Question: I want to draw colored tiles as background for a QGraphicsscene and provide pan and zoom functionality for the scene using a QGraphicsView. First I used QGraphicItems to draw each tile. Since I have many tiles this was quite a performance problem when panning or zooming but since I do not need to modify any part of the tiles afterwards I switched to generating a QPixmap using the following code:
'''
void plotGrid(){
Plotable::GraphicItems items;
append(items,mParticleFilter.createGridGraphics());
append(items,mParticleFilter.getRoi().mRectangle.createGraphics(greenPen()));
scaleItems(items,1.0,-1.0);
QGraphicsScene scene;
showItemsOnScene(items,&scene);
QRectF boundingRect = scene.itemsBoundingRect();
double cScale = ceil(1920.0/boundingRect.size().width());
QSize size(boundingRect.size().toSize()*cScale);
QPixmap pixmap(size);
pixmap.fill(Qt::transparent);
QPainter p(&pixmap);
//p.setRenderHint(QPainter::Antialiasing);
scene.render(&p);
p.end();
QGraphicsPixmapItem* item = new QGraphicsPixmapItem(pixmap);
item->setOffset(boundingRect.topLeft()*cScale);
item->scale(1/cScale,1/cScale);
mpView->showOnScene(item);
}
'''
While this solves the zoom and pan problem, the time to generate the pixmap introduces some significant delay, probably because I first create a scene and then render it. Is there a faster way of producing a QPixmap on the fly starting from QGraphicItems ?
Just for completeness an image of the tiles:
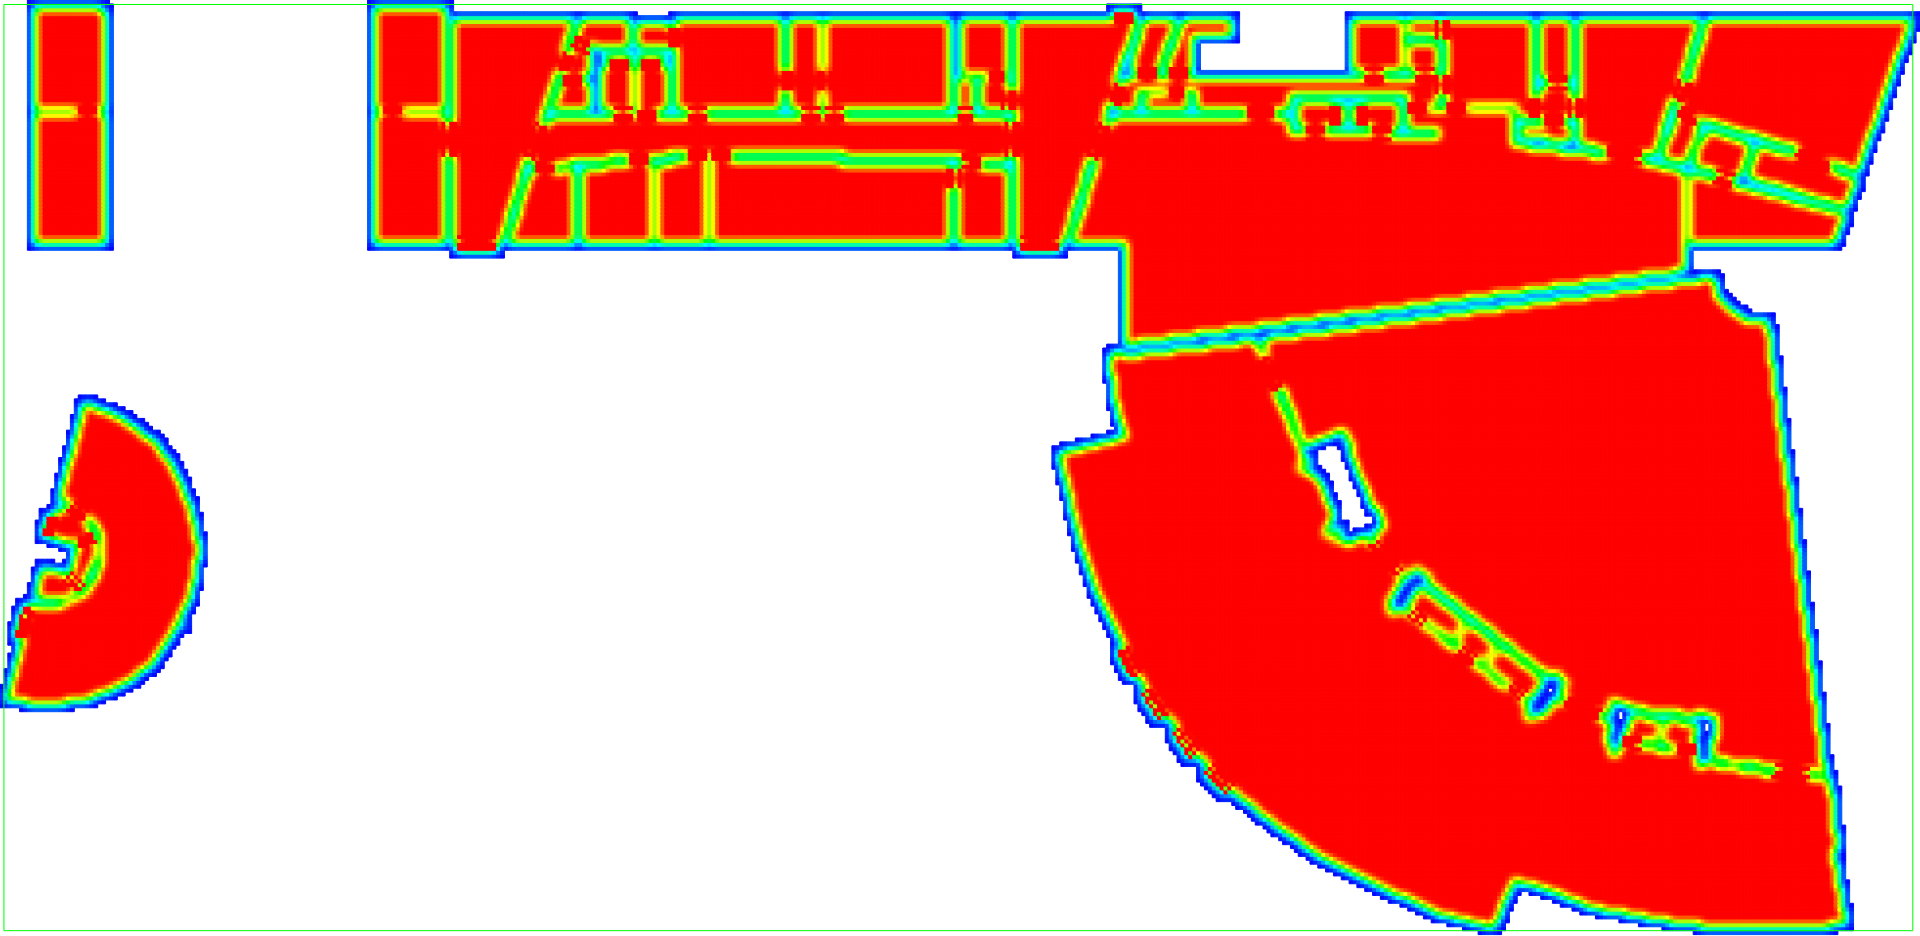
Answer: So I finally got at least past using an intermediary scene. The following code only relies on a QPainter for rendering the pixmap. My main problem was to get all transformations right. Otherwise it is quite straight forward....
This version halves the processing time to 500ms in my scenario. 450ms are spent on painting the items. If someone has more suggestions for more improvement it would be most welcome (cahnging the resolution does not help much by the way)
'''
void SceneWidget::showAsPixmap(Plotable::GraphicItems const& items){
QRectF boundingRect;
boostForeach(QGraphicsItem* pItem,items) {
boundingRect = boundingRect.united(pItem->boundingRect());
}
QSize size(boundingRect.size().toSize());
double const cMaxRes =1920;
double const scale = cMaxRes/boundingRect.size().width();
QPixmap pixmap(size*scale);
pixmap.fill(Qt::transparent);
QPainter p(&pixmap);
//p.setCompositionMode( QPainter::CompositionMode_Source );
p.translate(-boundingRect.topLeft()*scale);
p.scale(scale,scale);
QStyleOptionGraphicsItem opt;
boostForeach(QGraphicsItem* item,items) {
item->paint(&p, &opt, 0);
}
p.end();
QGraphicsPixmapItem* item = new QGraphicsPixmapItem(pixmap);
item->scale(1.0/scale,-1.0/scale);
item->setOffset(boundingRect.topLeft()*scale);
showOnScene(item);
}
'''